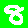
Digit: 8